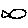
Label: fish